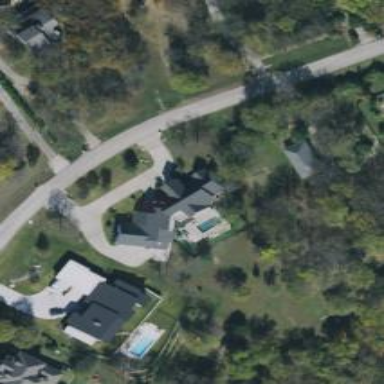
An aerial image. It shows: Driveway.